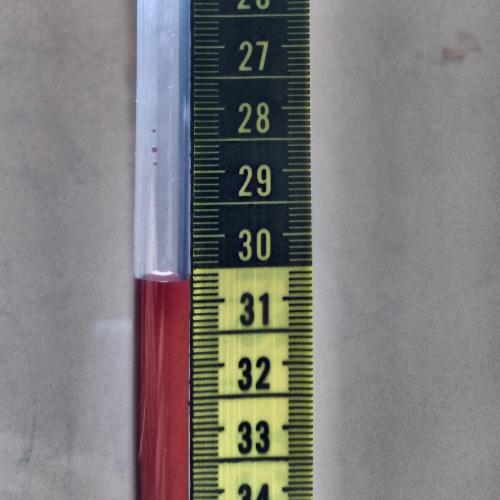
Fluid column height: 30.7 cm